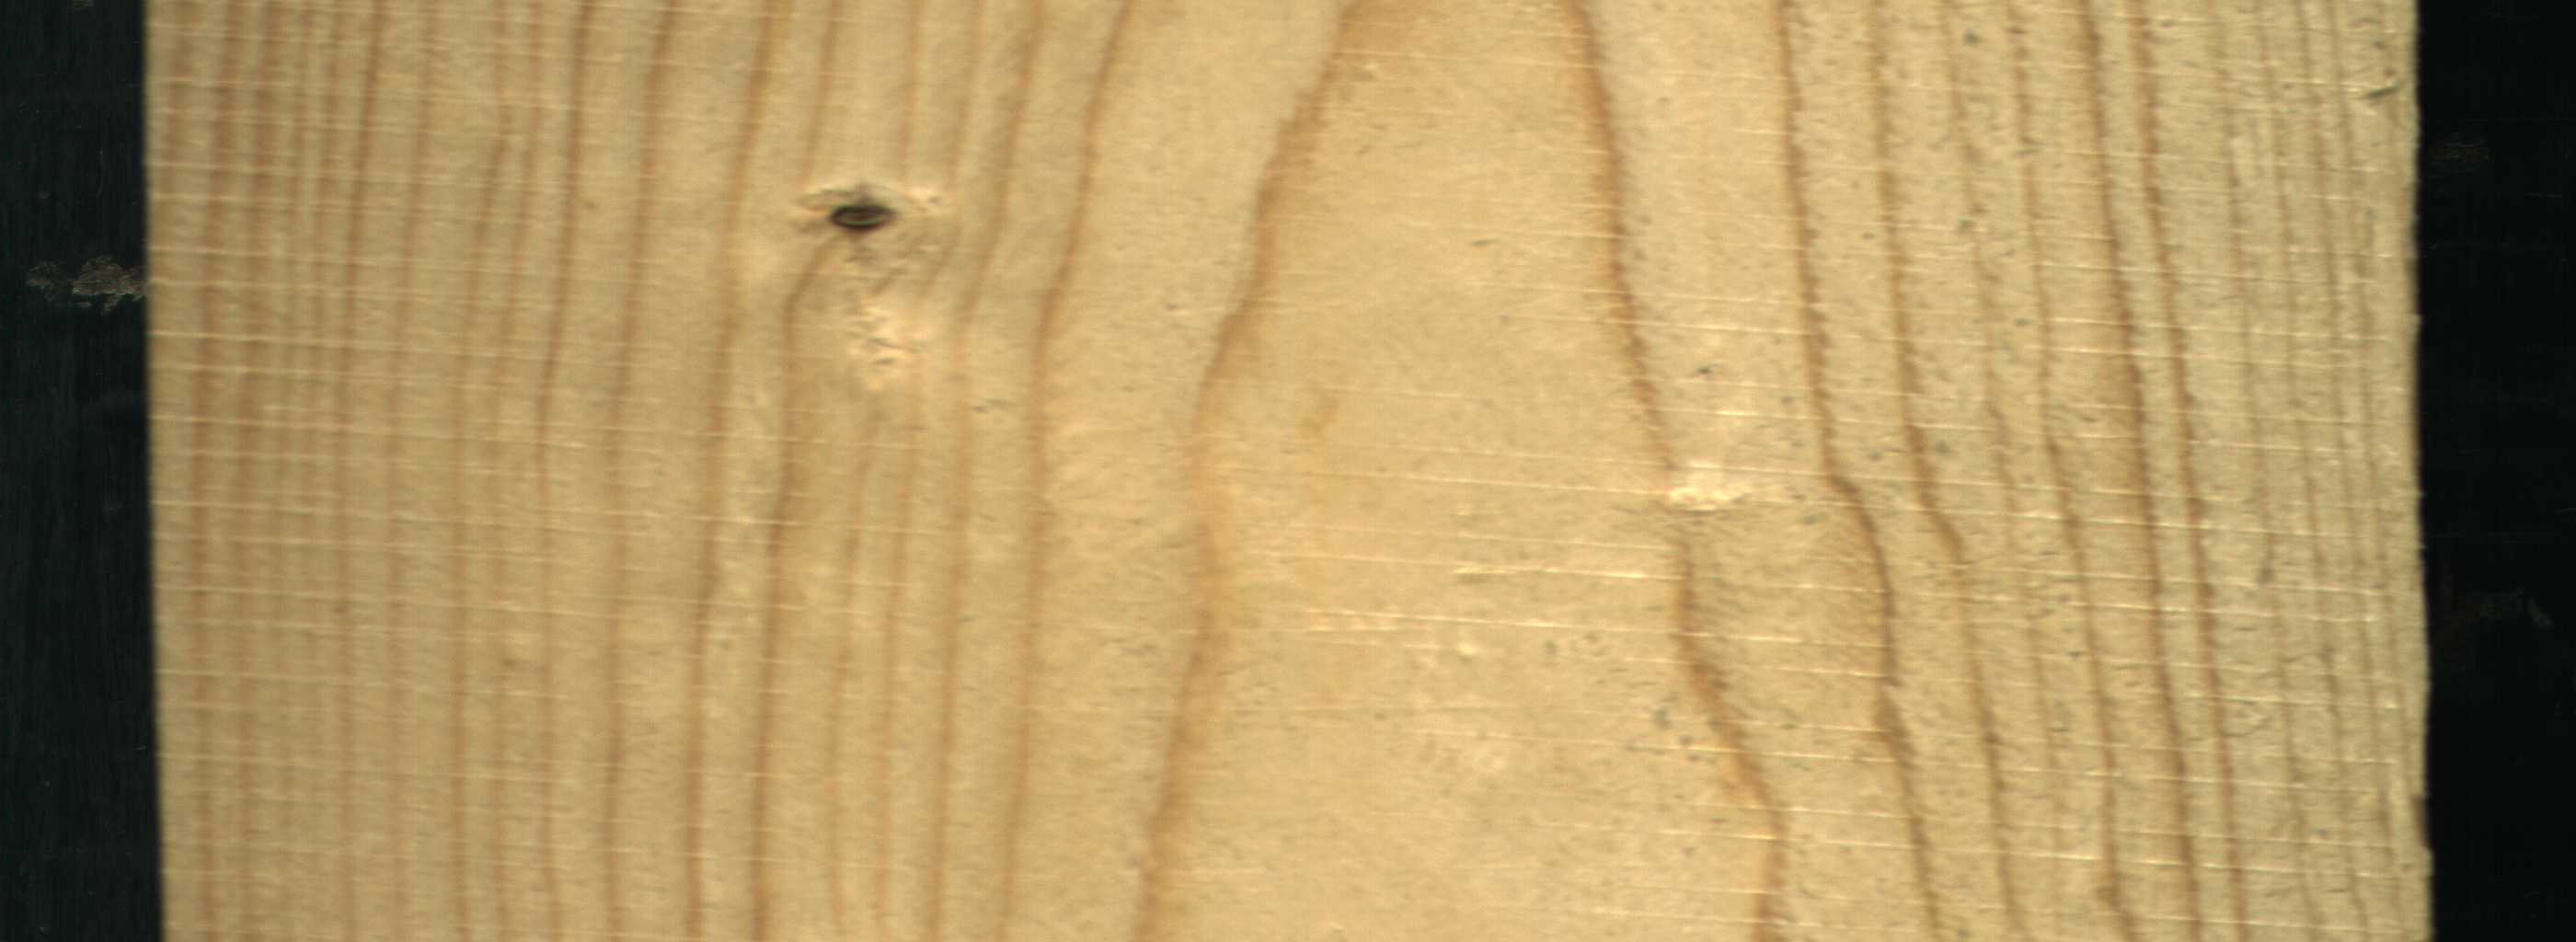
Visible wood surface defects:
Live_Knot